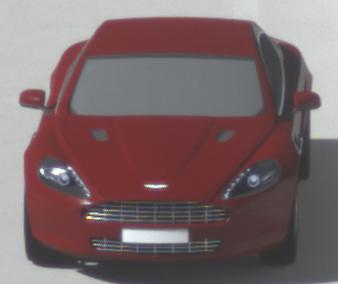
Make: Aston Martin
Model: Rapide
Detailed model: Rapide
Model produced from: 2010/03
Model produced until: 2013/07
Doors: 5
Color: red
Road condition: dry road
Daytime: midday
Contrast: high contrast